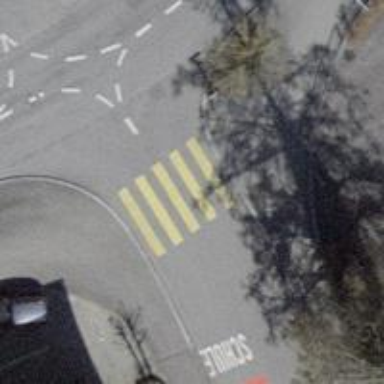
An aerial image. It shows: Uncontrolled zebra crossing with notable zebra markings.